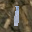
Label: 1